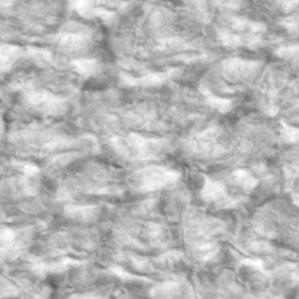
Label: non_frost